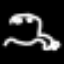
Label: frog